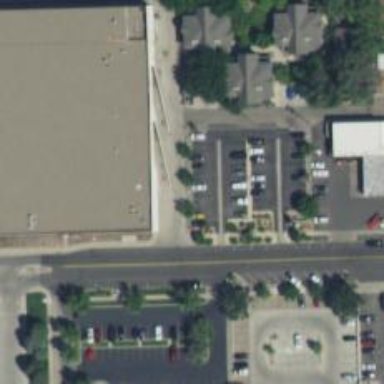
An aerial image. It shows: Parking space is available.